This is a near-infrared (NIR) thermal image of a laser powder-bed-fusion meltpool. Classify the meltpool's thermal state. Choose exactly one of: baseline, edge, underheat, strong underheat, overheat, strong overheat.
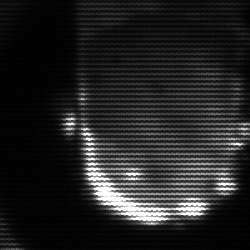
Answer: baseline